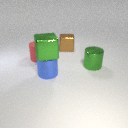
large brown metal cube to the left of large green metal cylinder